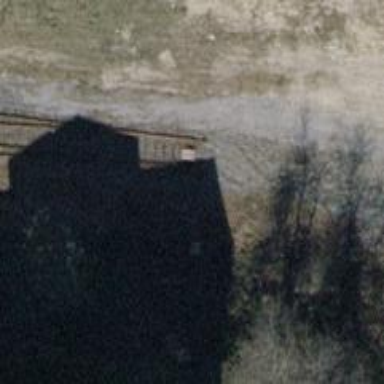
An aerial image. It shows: Abandoned railway yard with one track.